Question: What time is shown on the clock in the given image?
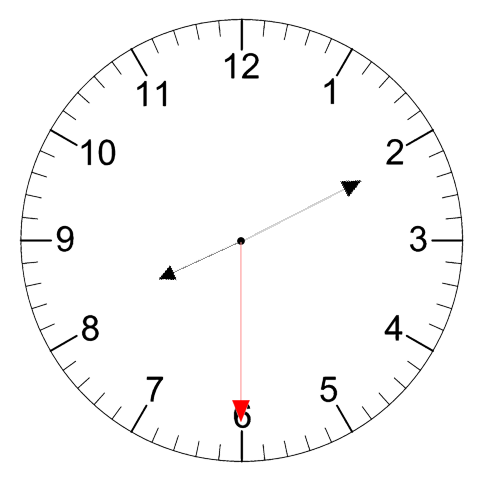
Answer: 08:10:30